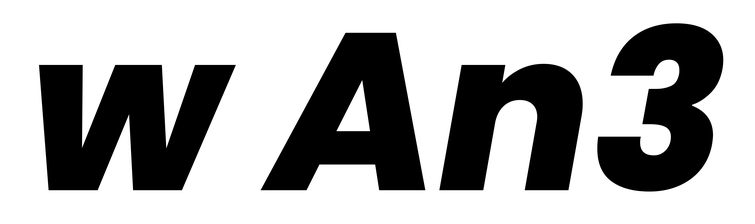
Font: Poppins-ExtraBoldItalic